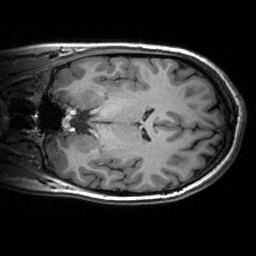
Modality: T1w
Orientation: coronal
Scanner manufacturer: siemens
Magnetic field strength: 3 T
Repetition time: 2.53 s
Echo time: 0.00299 s